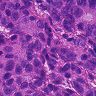
Metastatic tissue present: yes